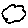
Label: cloud